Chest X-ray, PA view. Patient: 21 years old, sex F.
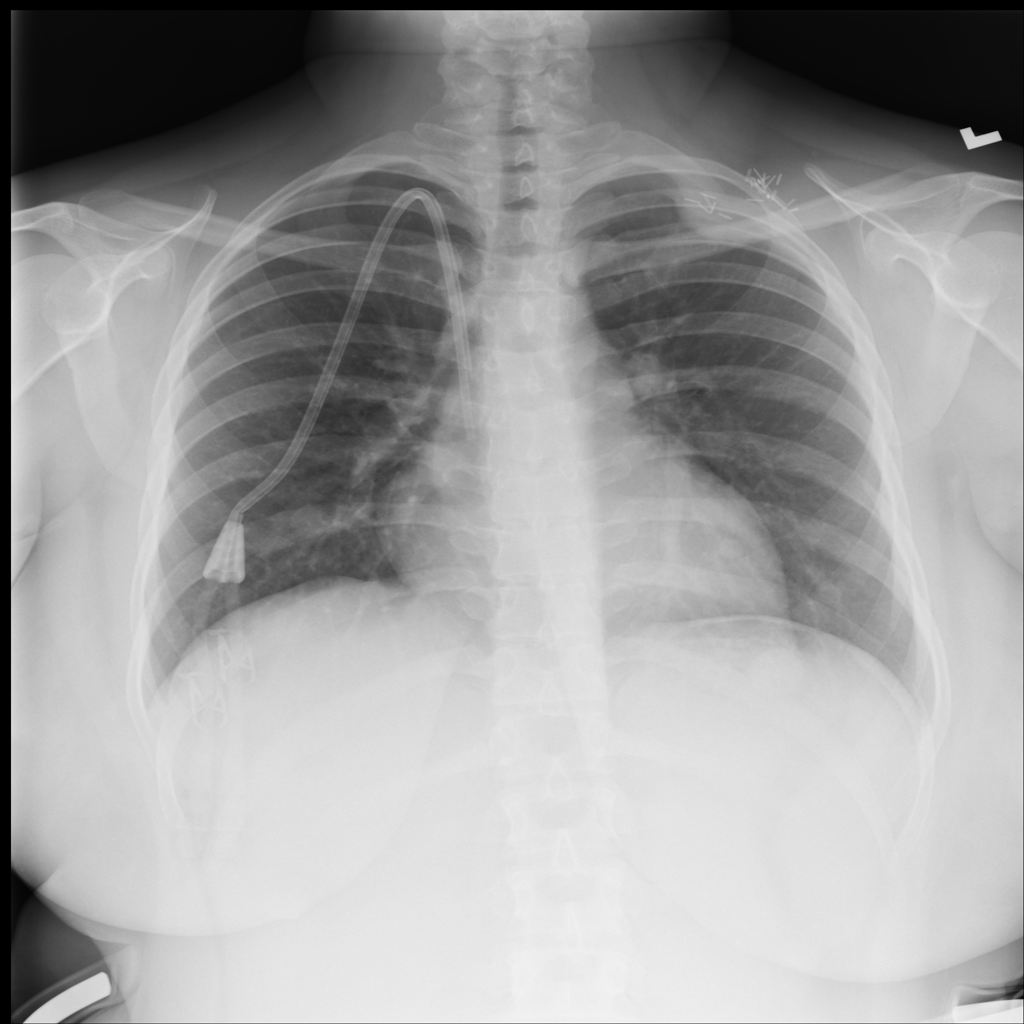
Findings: Nodule